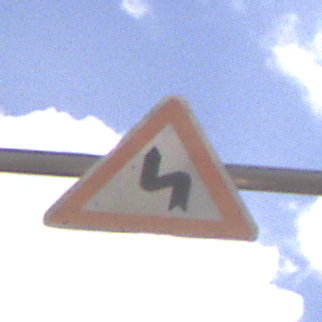
Verkehrszeichen: DoppelkurveZunaechstLinks
Umgebung: Outdoor, Urban
Tageszeit: MorningAfternoon
Wetter: PartlyCloudy
Licht: Natural
Jahreszeit: NotSpecified
Kontrast: HighContrast